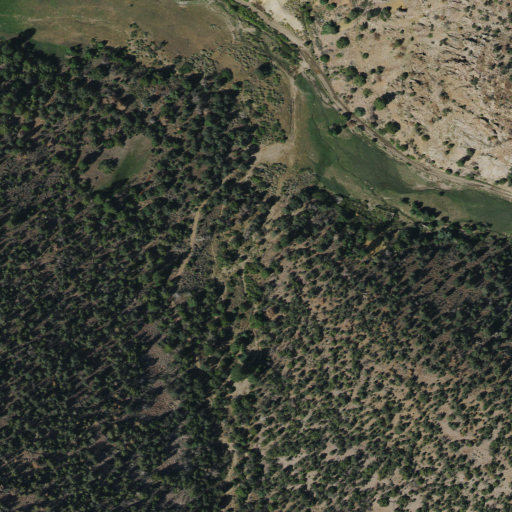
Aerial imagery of valley in Utah named Burnt Stump Canyon containing evergreen forest, shrub, and open development